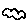
Label: cloud